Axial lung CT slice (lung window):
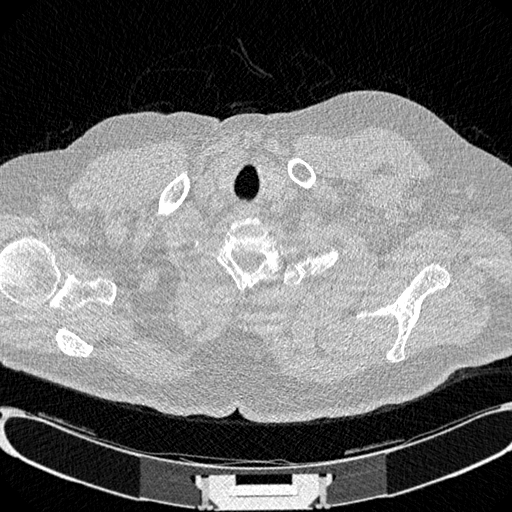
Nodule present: no